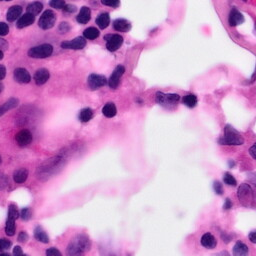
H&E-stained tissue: Pancreatic